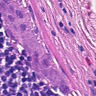
Metastatic tissue present: yes